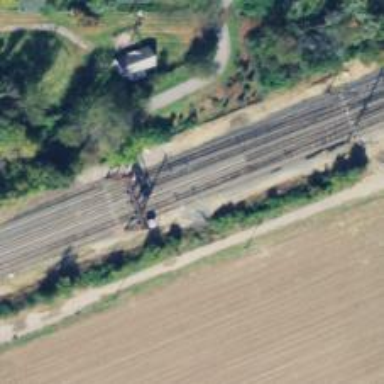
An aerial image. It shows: Railway track with contact line for electrification.